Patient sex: F
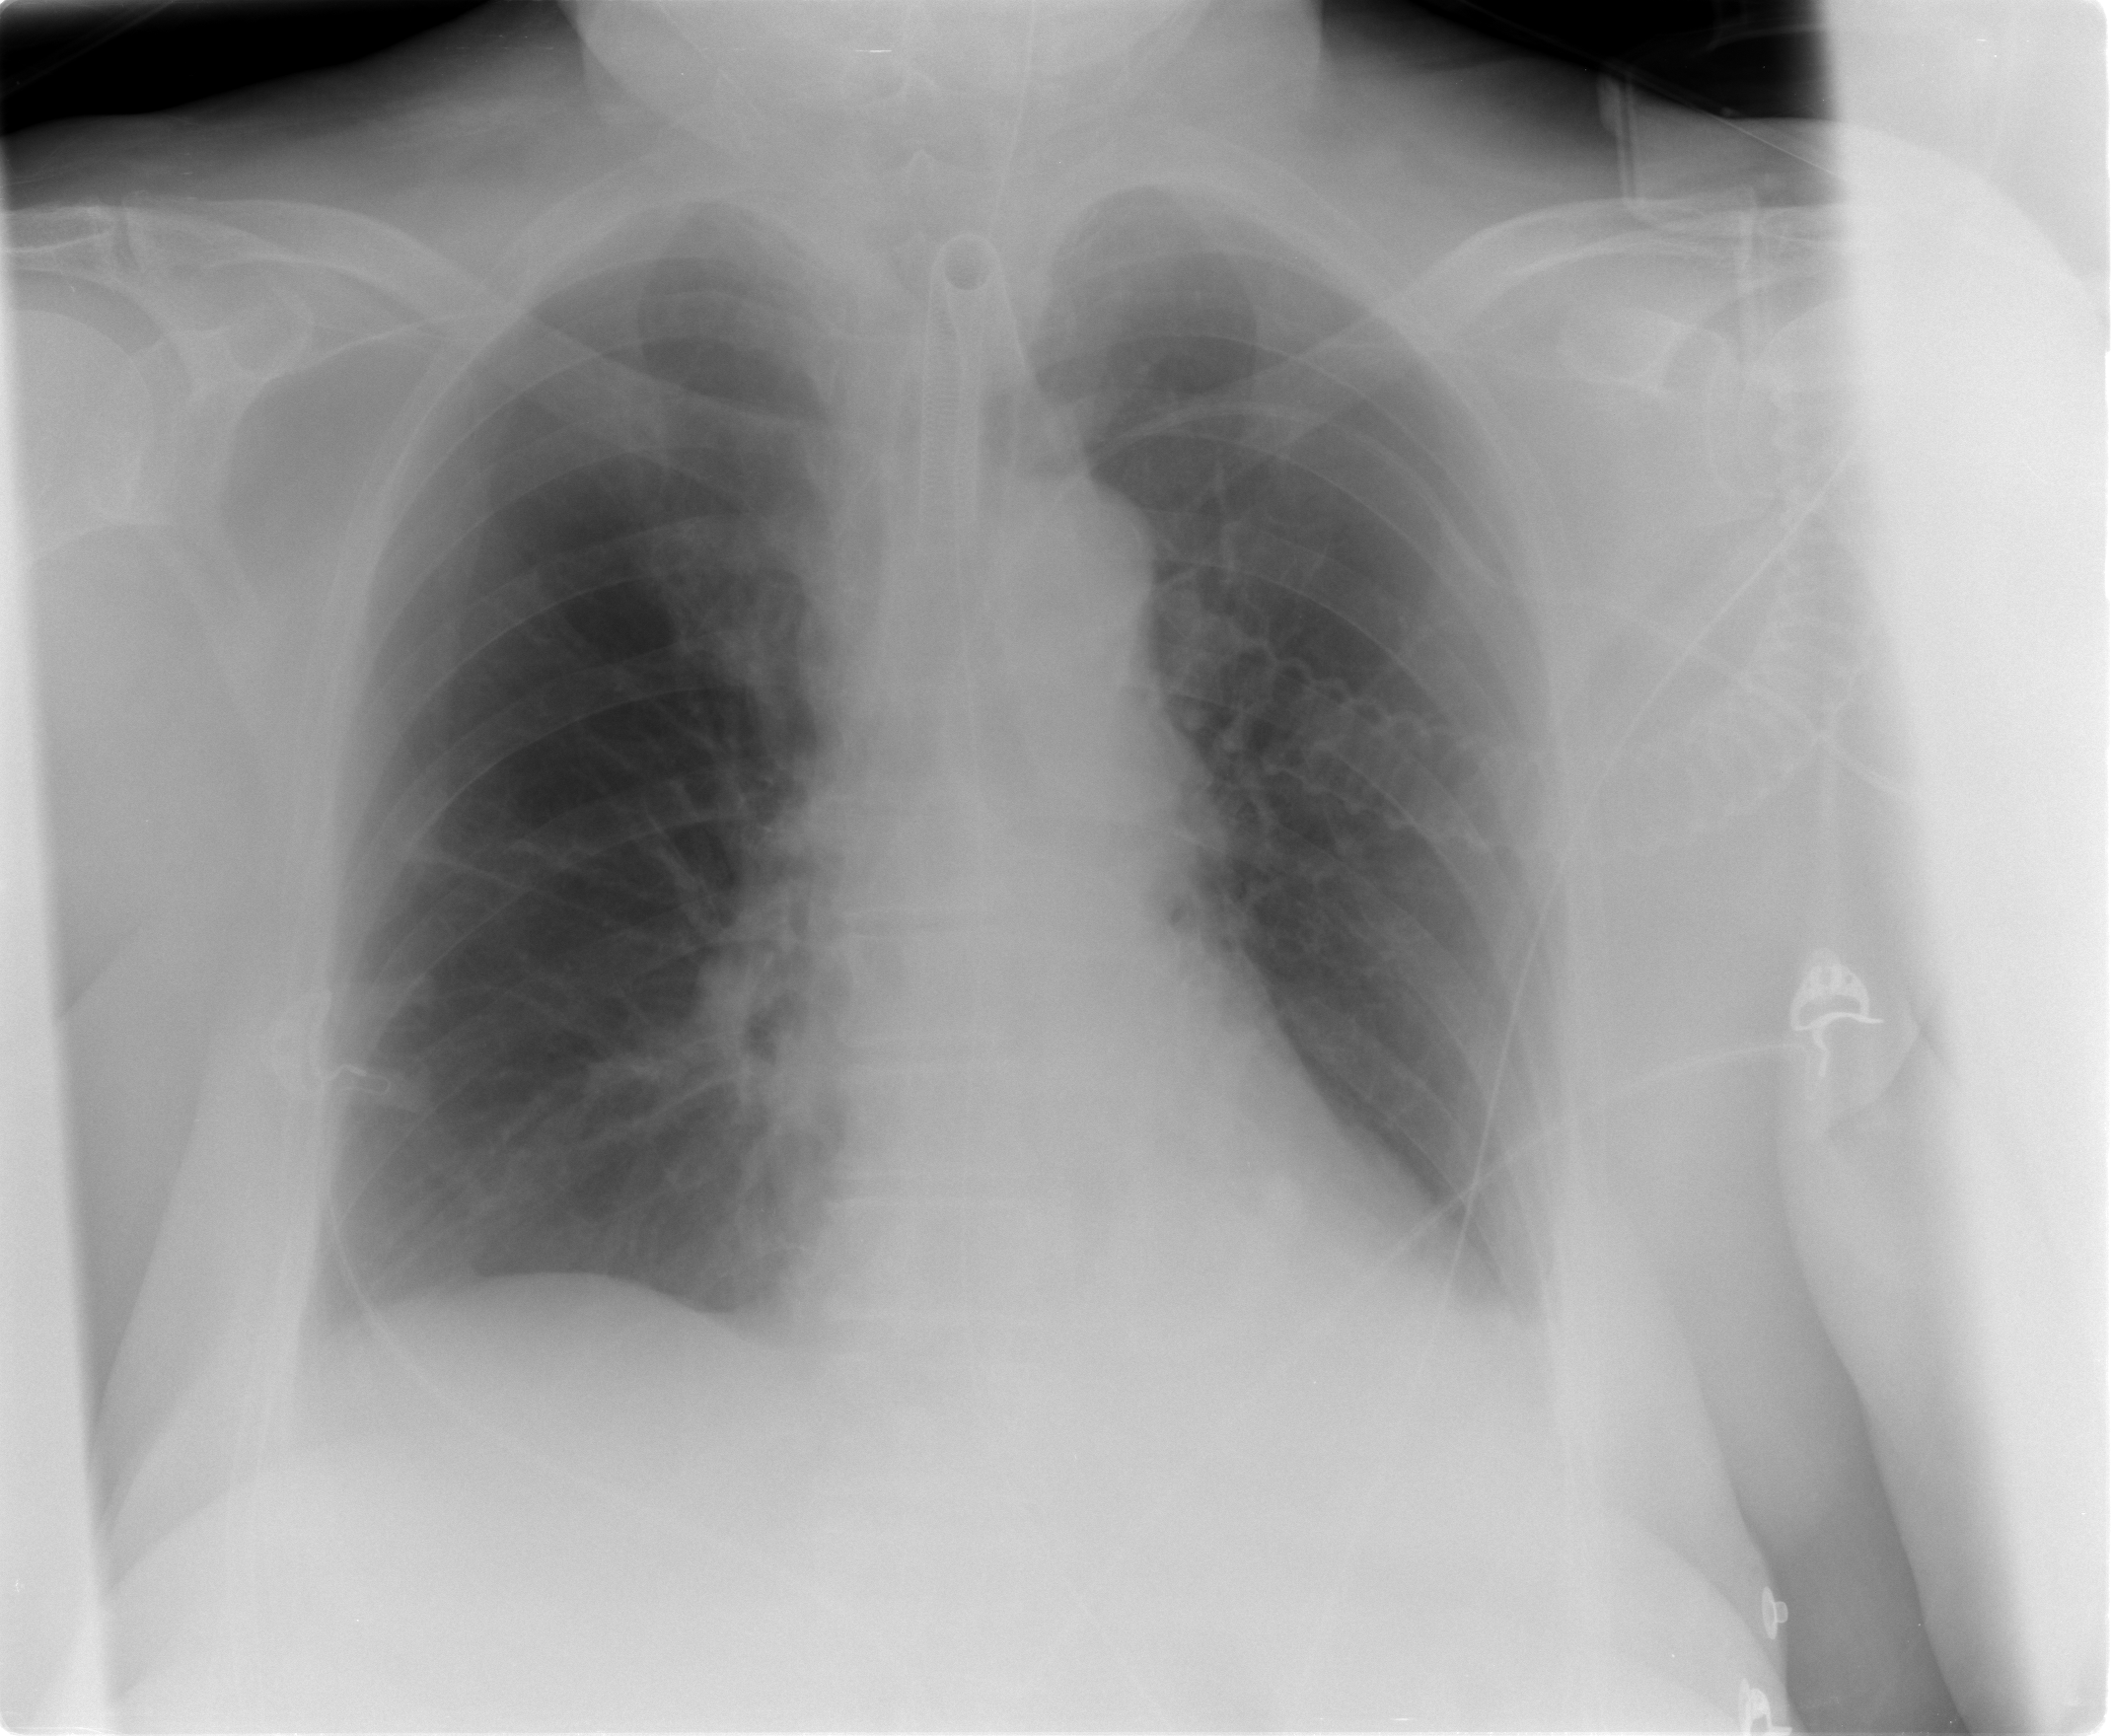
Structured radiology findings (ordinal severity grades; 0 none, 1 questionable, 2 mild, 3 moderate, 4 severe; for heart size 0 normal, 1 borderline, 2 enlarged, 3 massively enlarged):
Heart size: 0
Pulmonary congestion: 0
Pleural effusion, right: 0
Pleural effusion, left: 2
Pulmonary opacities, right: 0
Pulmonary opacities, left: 0
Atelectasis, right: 0
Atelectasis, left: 0